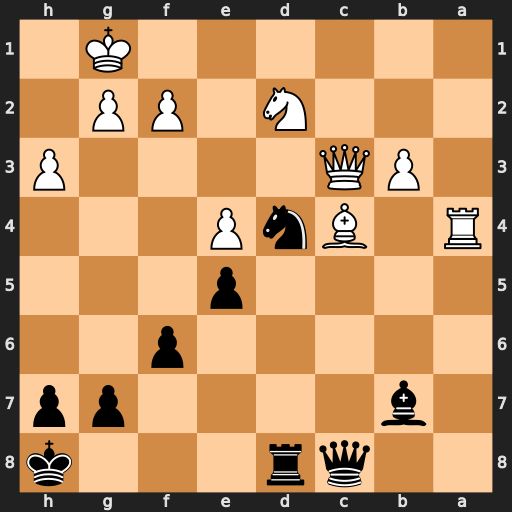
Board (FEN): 2qr3k/1b4pp/5p2/4p3/R1BnP3/1PQ4P/3N1PP1/6K1
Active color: b
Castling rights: -
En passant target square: -
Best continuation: Ne2+ Bxe2 Qxc3